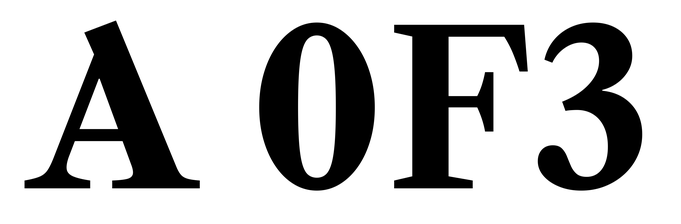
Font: LibreCaslonText_Bold